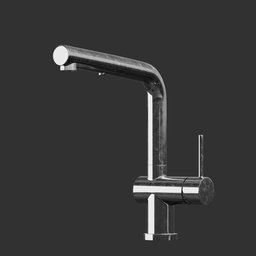
Label: appliances